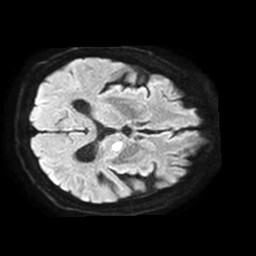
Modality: TRACE
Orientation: axial
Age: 59
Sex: male
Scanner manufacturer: philips
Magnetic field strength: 1.5 T
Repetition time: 3.398 s
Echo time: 0.06922 s